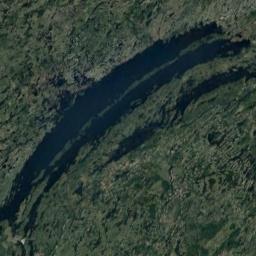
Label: lake